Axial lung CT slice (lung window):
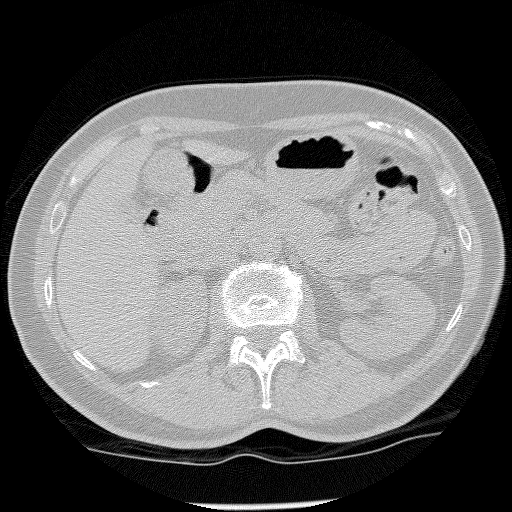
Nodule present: no